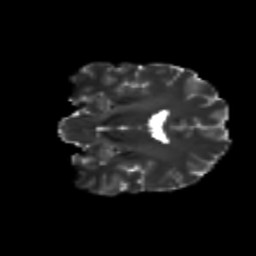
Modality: T2w
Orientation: coronal
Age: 24
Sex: male
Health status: healthy
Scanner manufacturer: siemens
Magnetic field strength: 3 T
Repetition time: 8.6 s
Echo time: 0.095 s